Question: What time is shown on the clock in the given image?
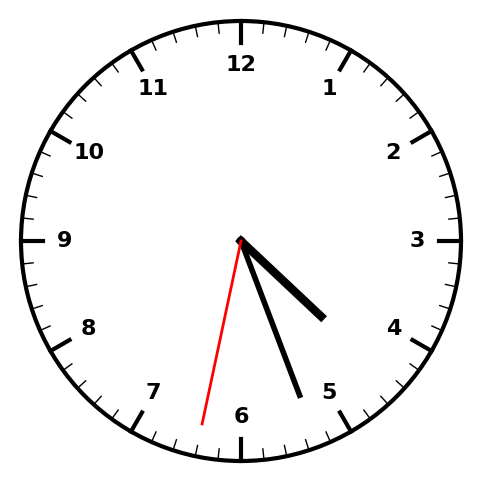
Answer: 04:26:32